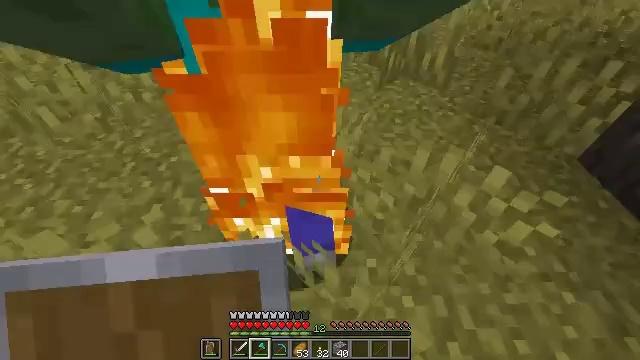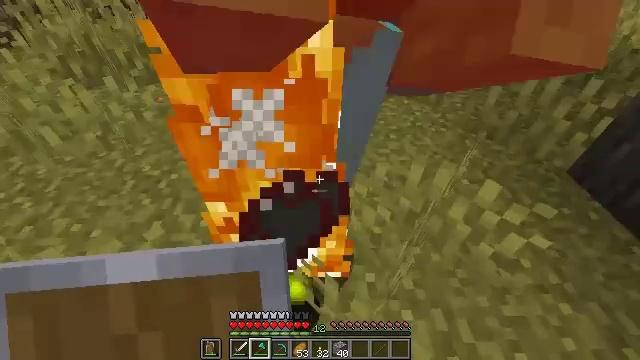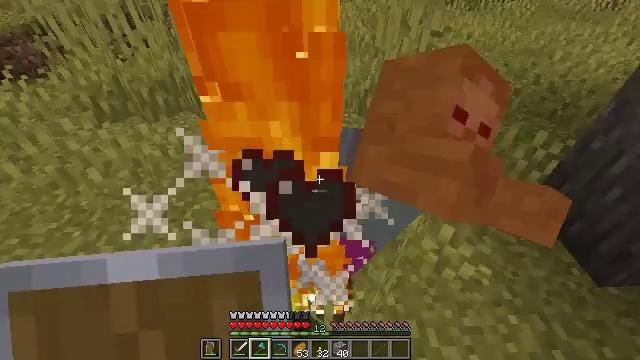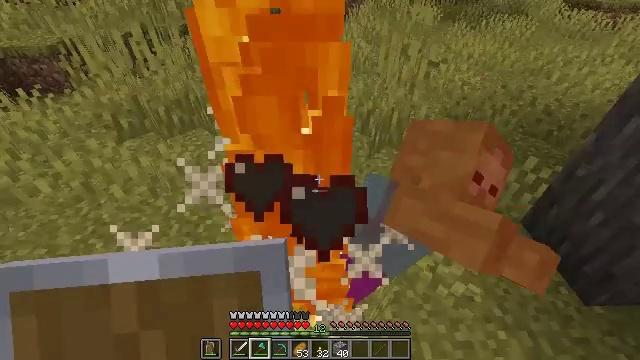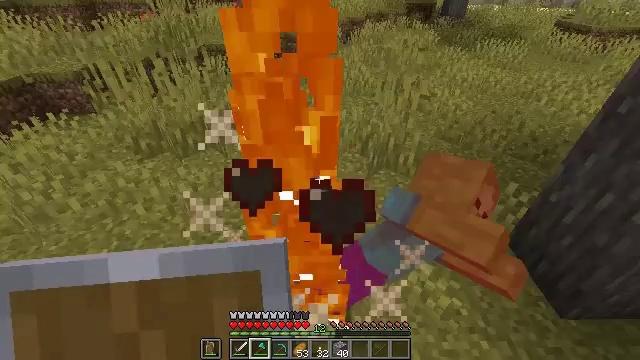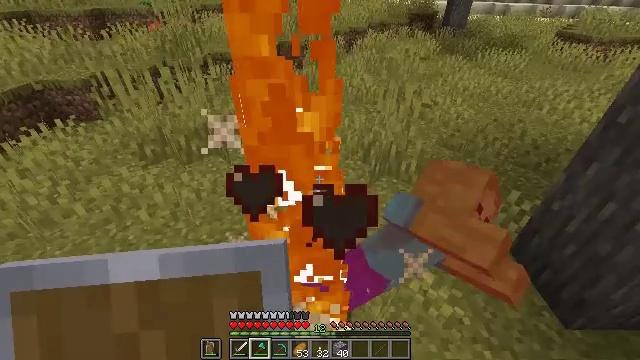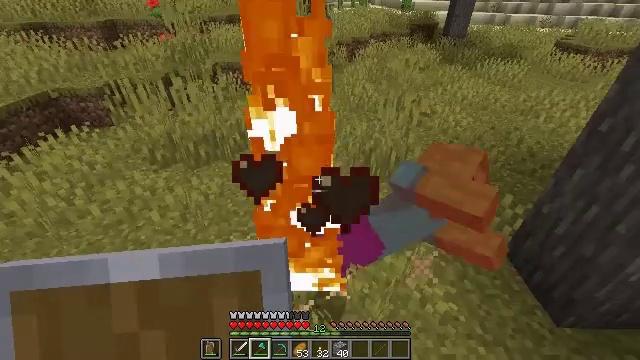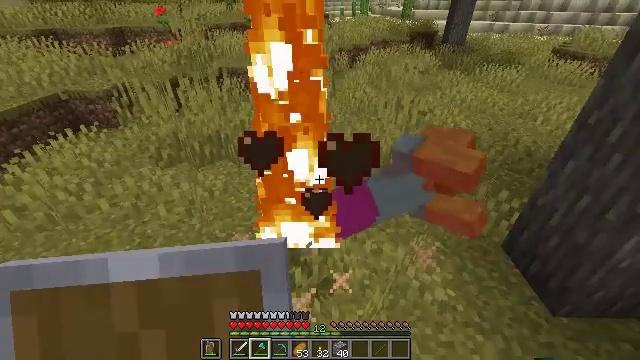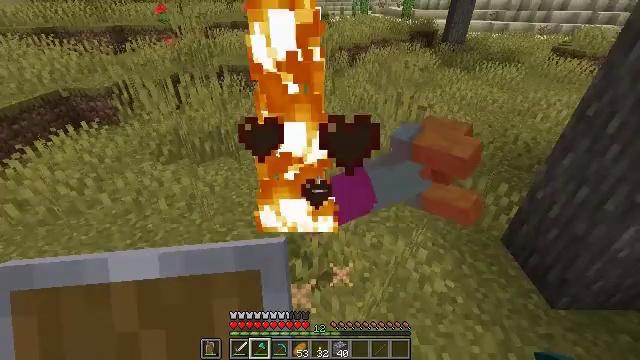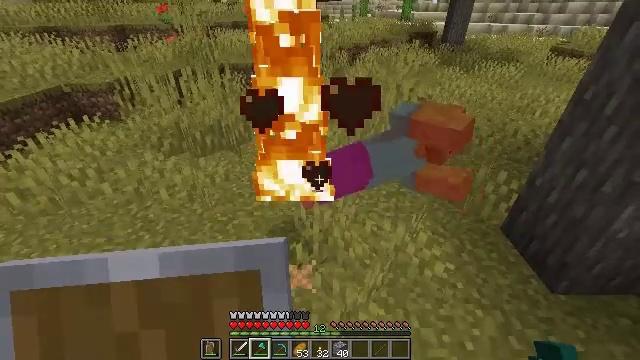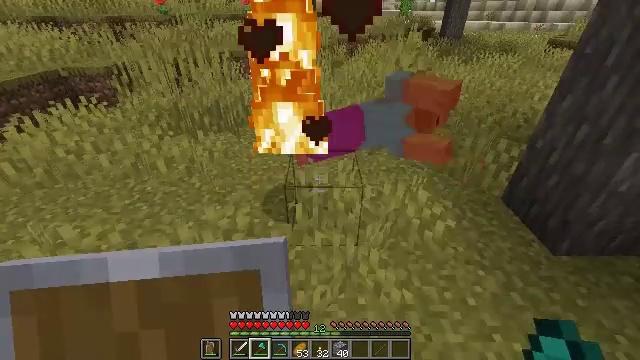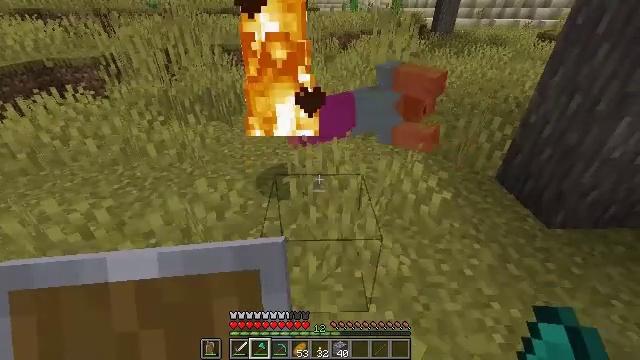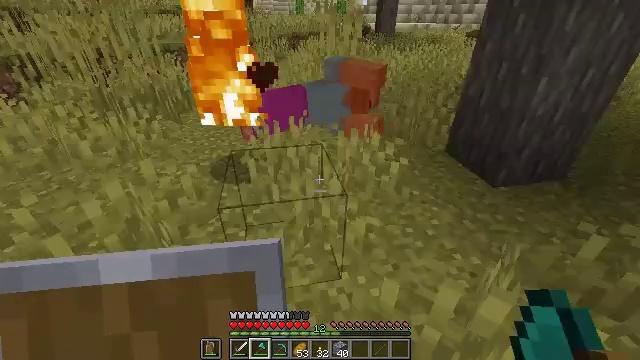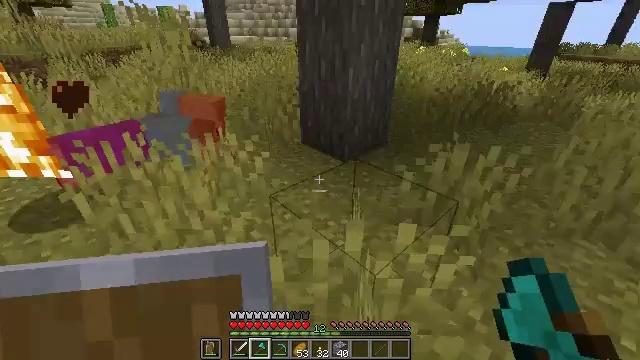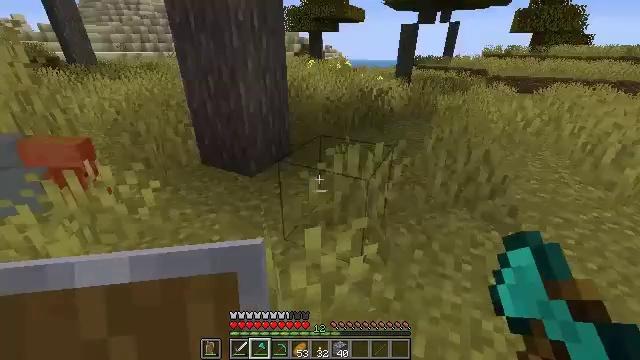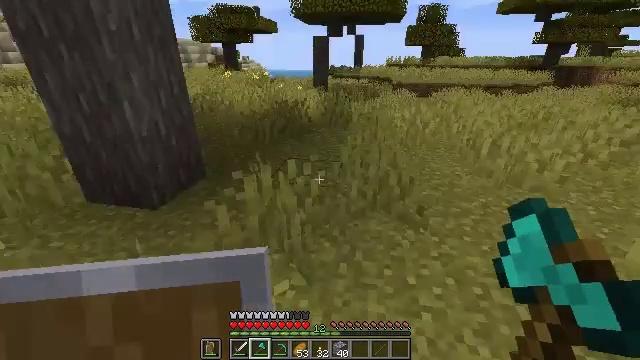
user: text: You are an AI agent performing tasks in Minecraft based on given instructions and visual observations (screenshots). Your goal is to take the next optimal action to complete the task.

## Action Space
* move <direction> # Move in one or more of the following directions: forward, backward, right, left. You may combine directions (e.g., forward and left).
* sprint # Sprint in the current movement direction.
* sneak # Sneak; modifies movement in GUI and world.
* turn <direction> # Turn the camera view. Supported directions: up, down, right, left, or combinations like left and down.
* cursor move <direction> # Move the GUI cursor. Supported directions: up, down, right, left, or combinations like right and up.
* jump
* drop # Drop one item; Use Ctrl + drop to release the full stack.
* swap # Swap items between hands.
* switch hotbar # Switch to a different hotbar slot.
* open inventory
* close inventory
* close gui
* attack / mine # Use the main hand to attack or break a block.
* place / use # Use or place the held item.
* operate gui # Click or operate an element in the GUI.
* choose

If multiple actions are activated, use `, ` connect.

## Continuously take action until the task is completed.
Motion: motion action
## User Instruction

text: Collect acacia logs by breaking the tree.
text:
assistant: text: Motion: move back, turn up, jump
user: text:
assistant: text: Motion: move back, turn up, jump
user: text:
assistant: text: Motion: move back, turn left and up, jump
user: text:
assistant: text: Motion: move back, turn up
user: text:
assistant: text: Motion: move back, turn up
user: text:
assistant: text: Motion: move back, turn up
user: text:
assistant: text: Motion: move back, turn up
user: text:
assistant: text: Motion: move back
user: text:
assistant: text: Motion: move back
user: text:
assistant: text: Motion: move back
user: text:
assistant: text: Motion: turn right
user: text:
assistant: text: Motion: turn right and up
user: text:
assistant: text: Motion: move forward, turn right and up
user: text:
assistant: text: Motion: move forward and move right, turn right and up
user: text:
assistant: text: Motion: move forward and move right, turn right and up
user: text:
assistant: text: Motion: move forward and move right, turn right and up
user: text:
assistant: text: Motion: move forward and move right, turn right and up
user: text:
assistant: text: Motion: move forward, sprint, turn right
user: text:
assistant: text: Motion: move forward, sprint, turn right
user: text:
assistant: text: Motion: move forward, sprint, turn right and up
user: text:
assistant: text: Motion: move forward, sprint, turn right and up, jump
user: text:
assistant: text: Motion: move forward, turn right, jump
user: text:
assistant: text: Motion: move forward, turn right and up, jump
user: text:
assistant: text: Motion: move forward, turn right and up, jump
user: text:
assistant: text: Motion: move forward, jump
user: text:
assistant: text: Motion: move forward, jump
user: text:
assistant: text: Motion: move forward, jump
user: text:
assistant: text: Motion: move forward, jump
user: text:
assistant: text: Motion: move forward, jump
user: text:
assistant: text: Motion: move forward, jump